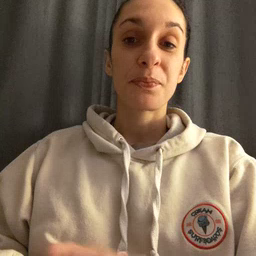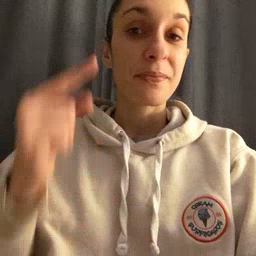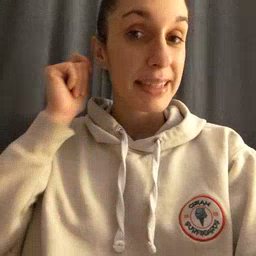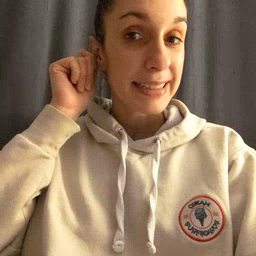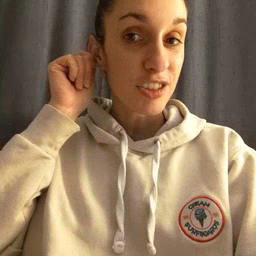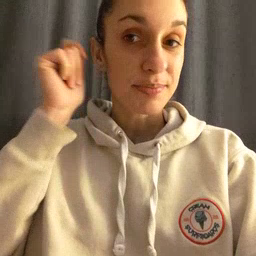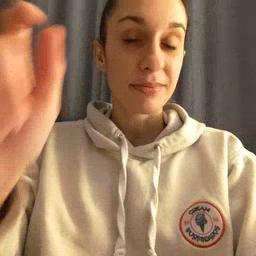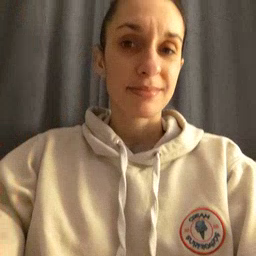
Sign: ear